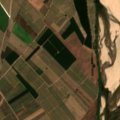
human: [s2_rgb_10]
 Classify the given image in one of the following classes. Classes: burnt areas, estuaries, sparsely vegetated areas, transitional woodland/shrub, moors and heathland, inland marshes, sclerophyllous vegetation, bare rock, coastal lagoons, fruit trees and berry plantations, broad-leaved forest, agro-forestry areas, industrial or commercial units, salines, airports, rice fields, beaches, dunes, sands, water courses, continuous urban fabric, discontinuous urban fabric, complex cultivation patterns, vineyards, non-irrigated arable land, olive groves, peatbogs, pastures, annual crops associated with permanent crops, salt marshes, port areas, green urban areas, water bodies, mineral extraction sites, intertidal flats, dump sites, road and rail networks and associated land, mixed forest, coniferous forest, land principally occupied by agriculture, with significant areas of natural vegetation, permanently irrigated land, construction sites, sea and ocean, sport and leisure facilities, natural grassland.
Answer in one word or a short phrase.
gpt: permanently irrigated land, vineyards, water courses